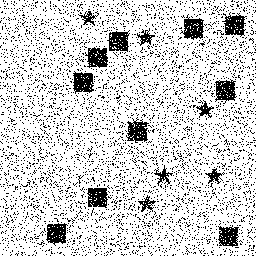
Squares: 10
Triangles: 0
Stars: 6
Total shapes: 16